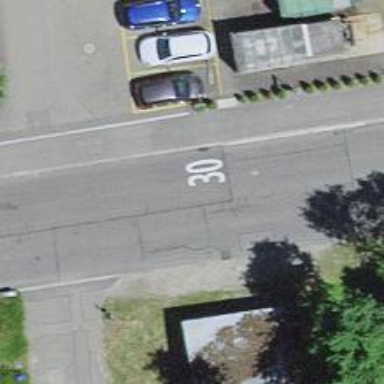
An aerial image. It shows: Public transport stop position.